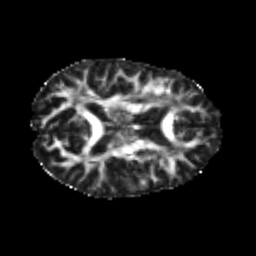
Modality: FA
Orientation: axial
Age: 20
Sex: female
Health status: healthy
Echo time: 0.074 s